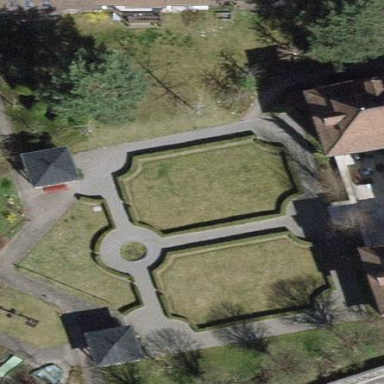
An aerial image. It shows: Garden area designated for leisure land.